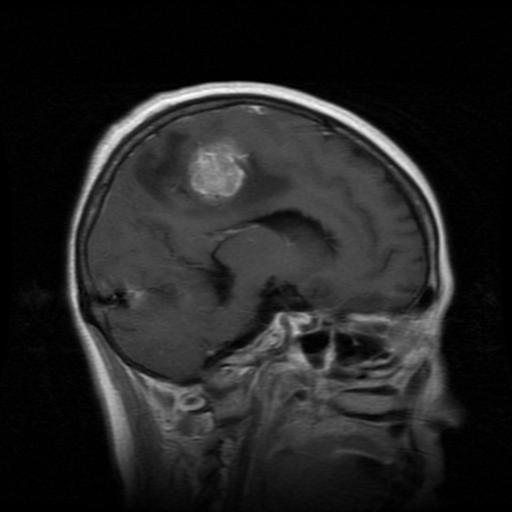
Label: meningioma